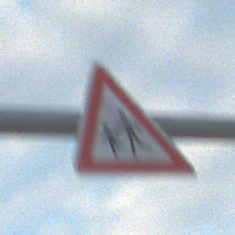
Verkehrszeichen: KinderRechts
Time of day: SunriseSunset
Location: Outdoor (RoadRail)
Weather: PartlyCloudy
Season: NotSpecified
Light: Natural